Field crop: maize
Growth stage: 2
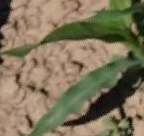
Species: maize